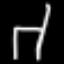
Label: chair